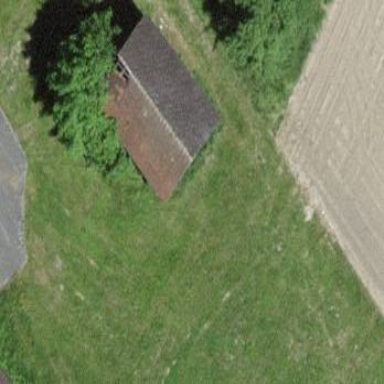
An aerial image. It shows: Rural barn.